Question: I don't know if I understand the Viewer framework exactly. This is an image I think that describes the framework :
.
In my understanding, when we setInput on an object for a Tree, this object is feeded to the ContentProvider. The elements come out from the ContentProvider will be filtered by various filters. After that, the remaining elements will be sorted. Finally, the tree widget will take these elements and display them.
Is it correct ?
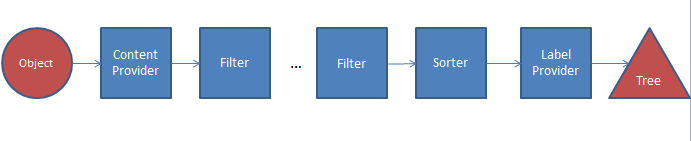
Answer: > In my understanding, when we setInput on an object for a Tree, this
object is feeded to the ContentProvider. The elements come out from
the ContentProvider will be filtered by various filters. After that,
the remaining elements will be sorted. Finally, the tree widget will
take these elements and display them. Is it correct ?
Yes it is correct.
---
'Explanation'
A viewer never directly talks to the data/domain objects. For example, the TreeViewer doesn't talk to the domain objects directly. Instead, it uses another object called a ContentProvider, and this object uses your domain objects.

Just as there is a content provider object that gets the children of the tree nodes, when it comes to actually displaying the nodes, the tree viewer has another helper object: the label provider.

in order to handle tables, JFace has a TableViewer. Just like the TreeViewer, it has an input (a root object), a content provider, and a label provider. It's simpler than the tree viewer since it doesn't need to deal with trees.

Now if you look at the default TreeViwer implementation then you will find that in the 'createChildren()' method (which is called on expansion of a node) there is a call to 'getSortedChildren()', which basically applies all the filters on the provided input (and on demand i.e. when the node is expanded) and finally applies the sorter that you have provided. Once all this is done the label provider will come into picture.
1. Using JFace and SWT in stand-alone mode
2. Using the JFace image registry